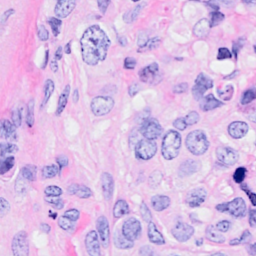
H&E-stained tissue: Breast